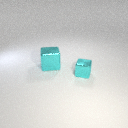
large cyan metal cube to the left of small cyan metal cube